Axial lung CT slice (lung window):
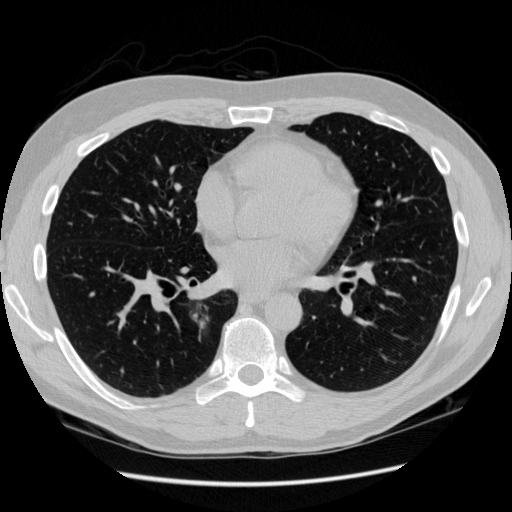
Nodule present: no